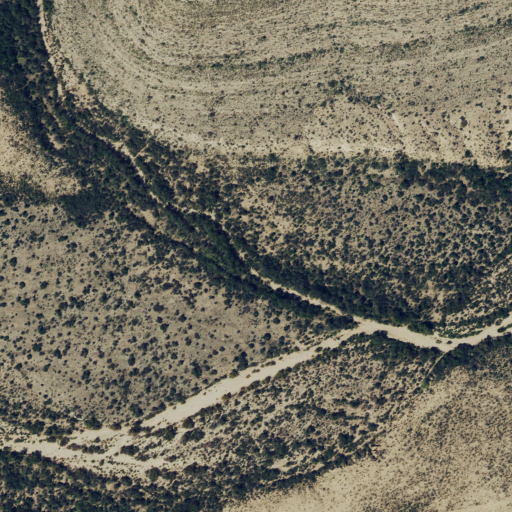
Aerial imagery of valley in Texas named Pyle Draw containing only shrub